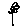
Label: flower